Interaction volume radius: 10 \u00c5
Interaction volume height: 15 \u00c5
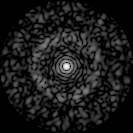
Disorder parameter: 0.8258